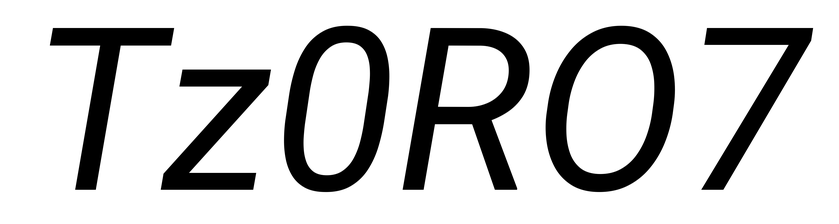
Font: Roboto-Italic_Italic